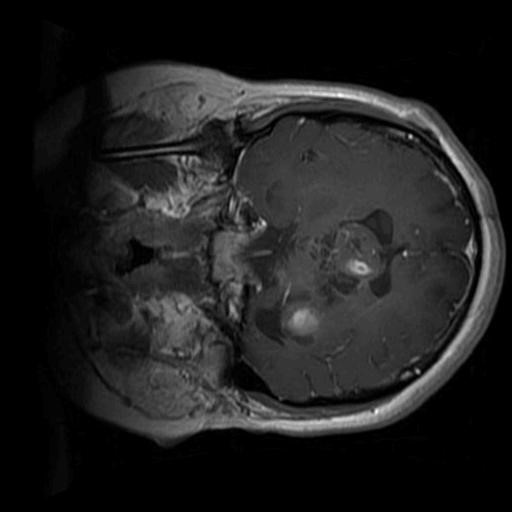
Label: brain_glioma